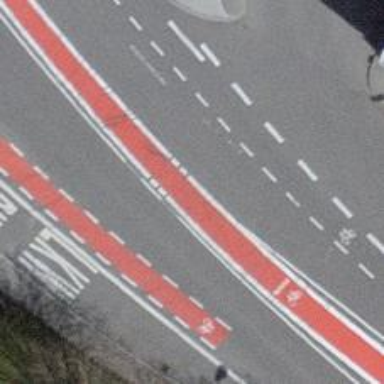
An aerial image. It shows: Primary road with asphalt surface and designated cycle lane.